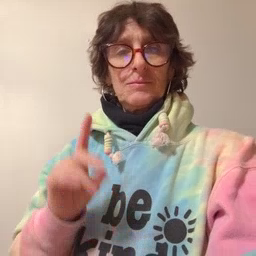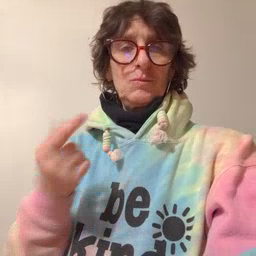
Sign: dog